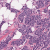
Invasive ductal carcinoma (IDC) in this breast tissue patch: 1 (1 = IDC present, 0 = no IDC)